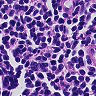
Metastatic tissue present: no